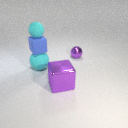
large cyan rubber sphere in front of small purple metal sphere